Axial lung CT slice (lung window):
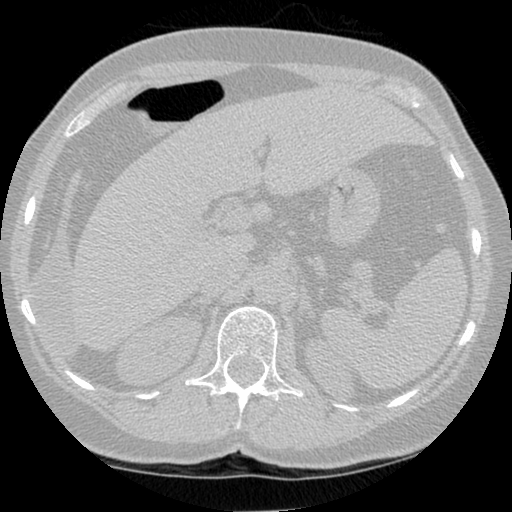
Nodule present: no